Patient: sex M, age 65
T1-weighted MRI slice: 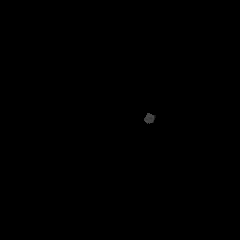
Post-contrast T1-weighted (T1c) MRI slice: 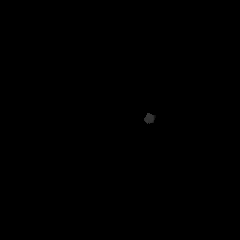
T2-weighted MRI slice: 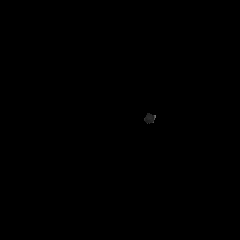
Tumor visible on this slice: no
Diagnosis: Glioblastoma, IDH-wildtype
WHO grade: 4